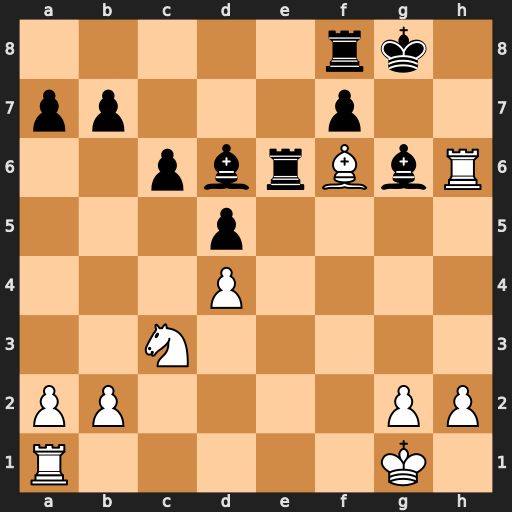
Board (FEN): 5rk1/pp3p2/2pbrBbR/3p4/3P4/2N5/PP4PP/R5K1
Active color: w
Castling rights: -
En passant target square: -
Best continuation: Rh8#